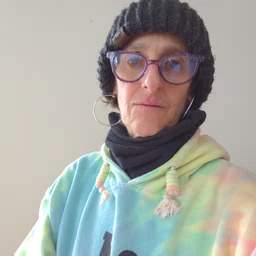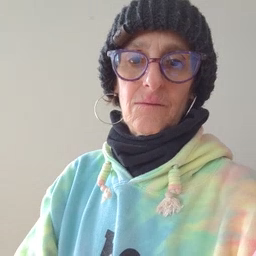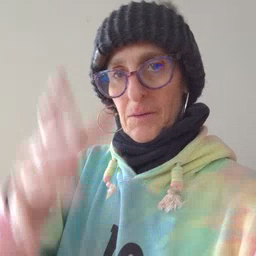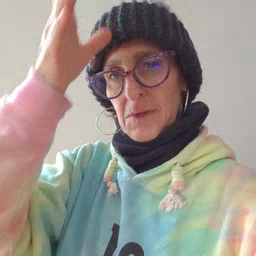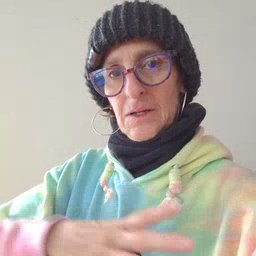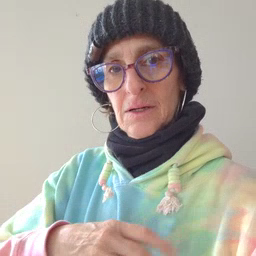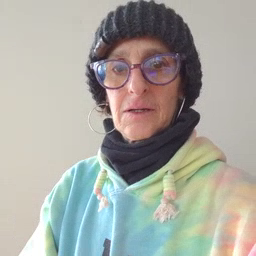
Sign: man